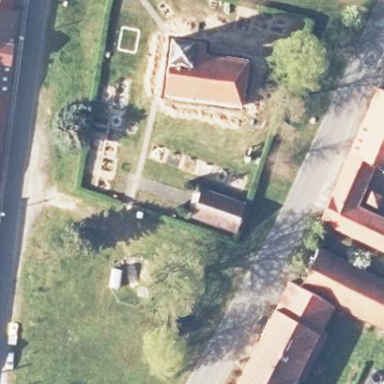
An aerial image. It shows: Grave yard.